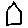
Label: house